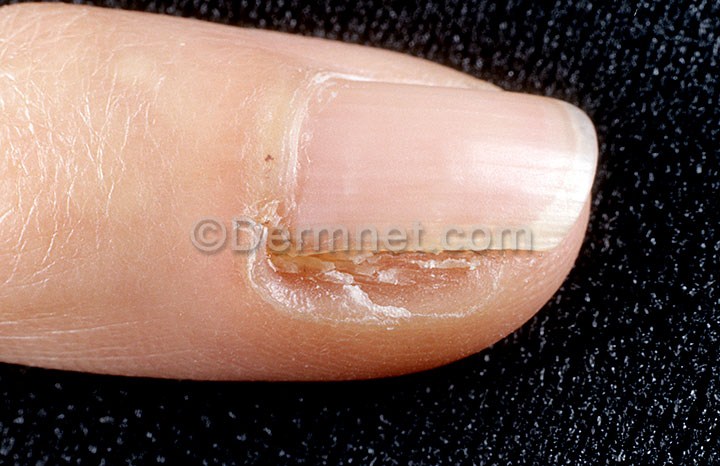
Disease: Nail Fungus and other Nail Disease